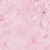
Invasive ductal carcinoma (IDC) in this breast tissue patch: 0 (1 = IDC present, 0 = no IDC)